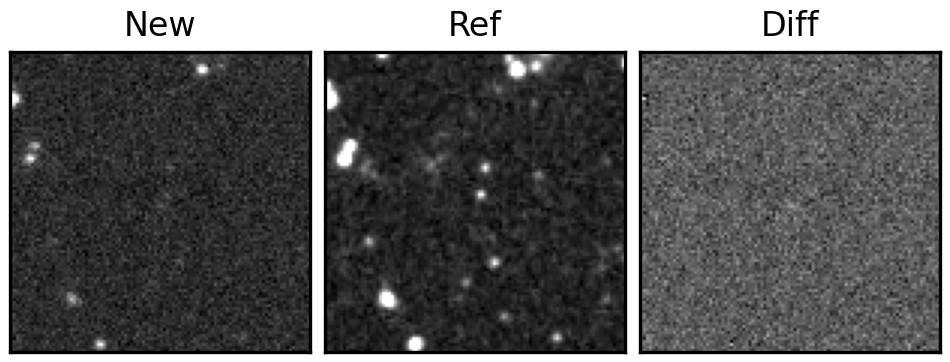
Label: real